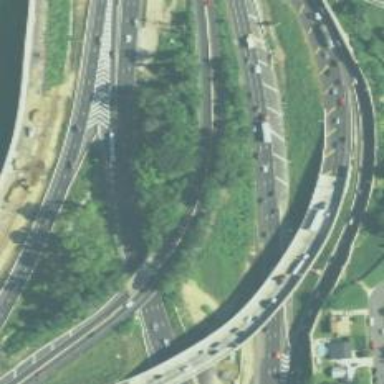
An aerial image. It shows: Interchange at motorway link.